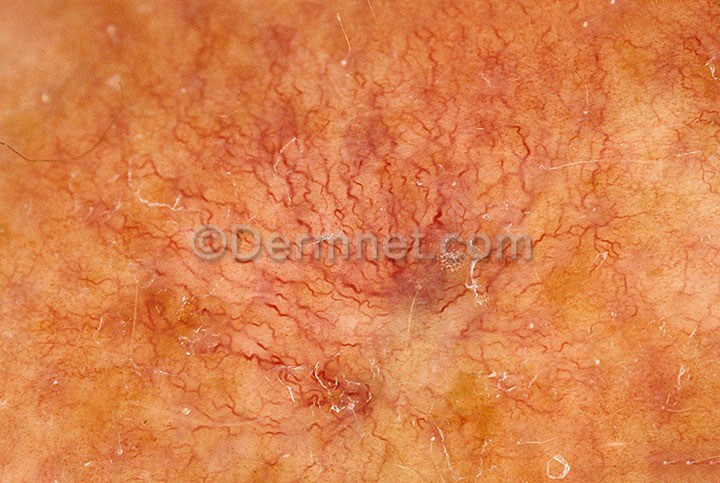
Disease: Systemic Disease